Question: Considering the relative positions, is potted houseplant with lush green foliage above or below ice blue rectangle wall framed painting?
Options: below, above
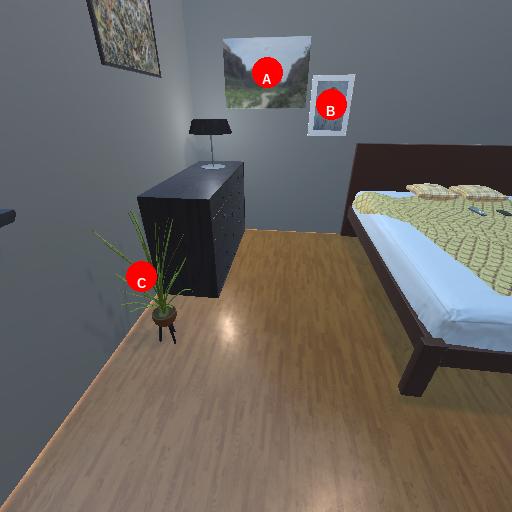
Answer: below